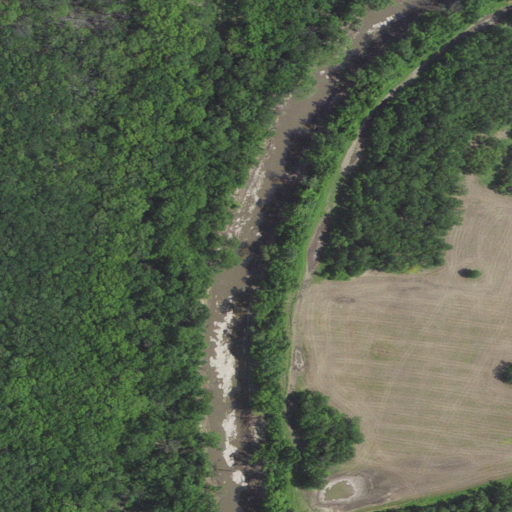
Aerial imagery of bar in Missouri named Collins Shoals containing woody wetlands, herbaceous wetlands, open water, grassland, and barren land